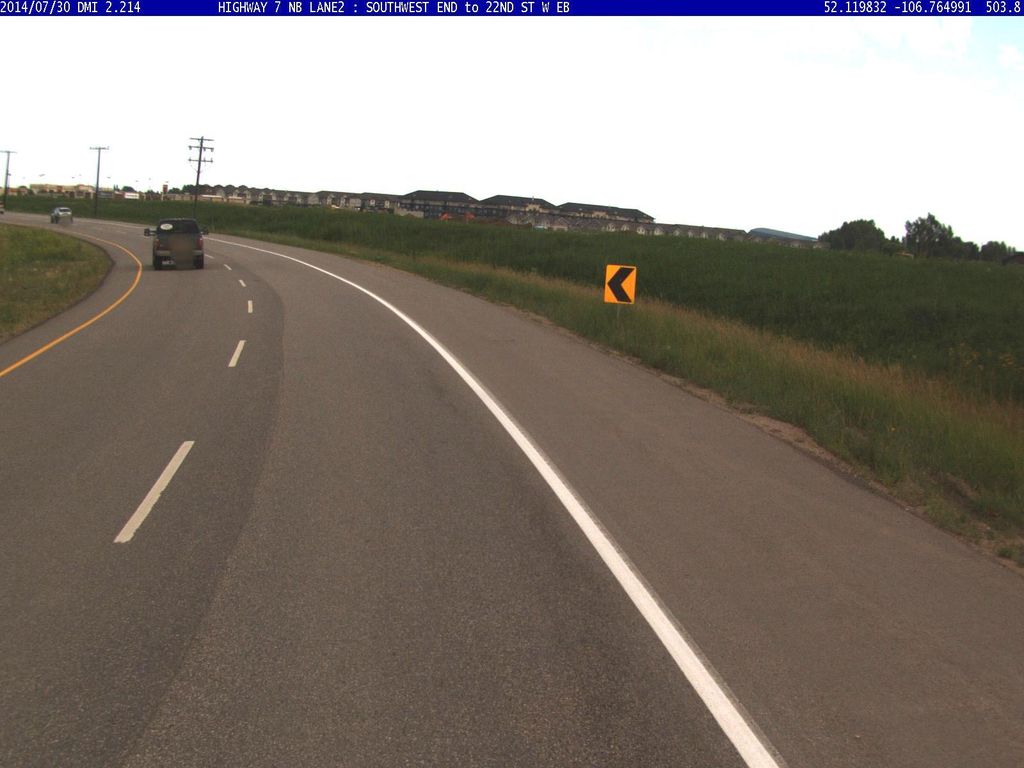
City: saskatoon